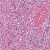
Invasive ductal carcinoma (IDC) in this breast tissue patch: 0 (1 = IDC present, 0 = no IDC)